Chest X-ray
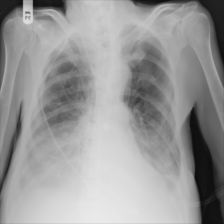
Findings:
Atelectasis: negative
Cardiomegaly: negative
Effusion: negative
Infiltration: positive
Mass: negative
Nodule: negative
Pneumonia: negative
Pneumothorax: negative
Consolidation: negative
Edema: negative
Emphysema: negative
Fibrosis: negative
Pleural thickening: negative
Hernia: negative